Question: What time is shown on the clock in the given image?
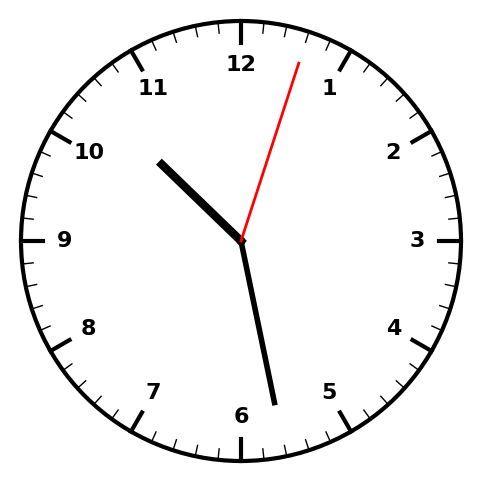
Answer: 10:28:03